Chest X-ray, AP view. Patient: 44 years old, sex M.
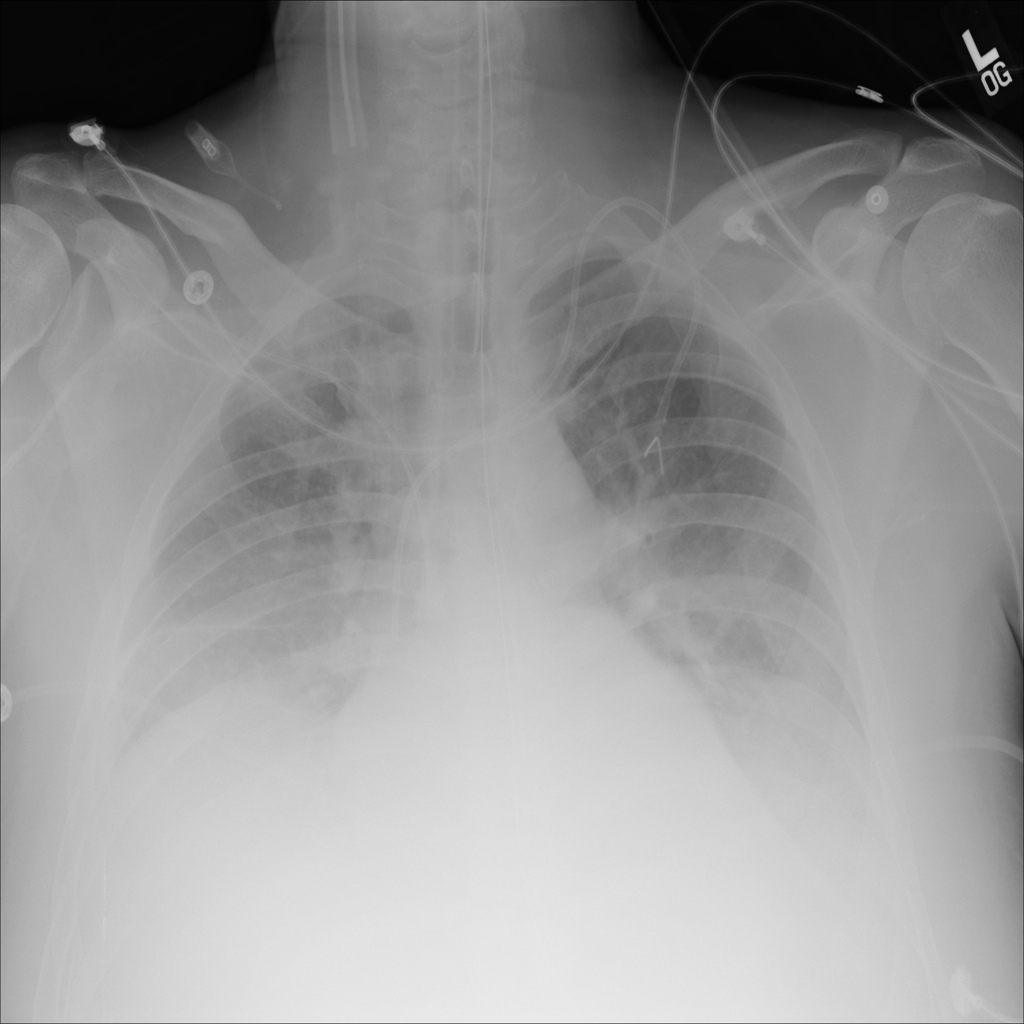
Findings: No Finding